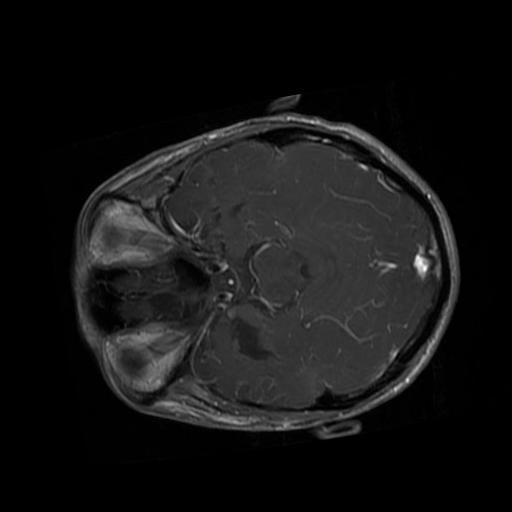
Label: brain_glioma